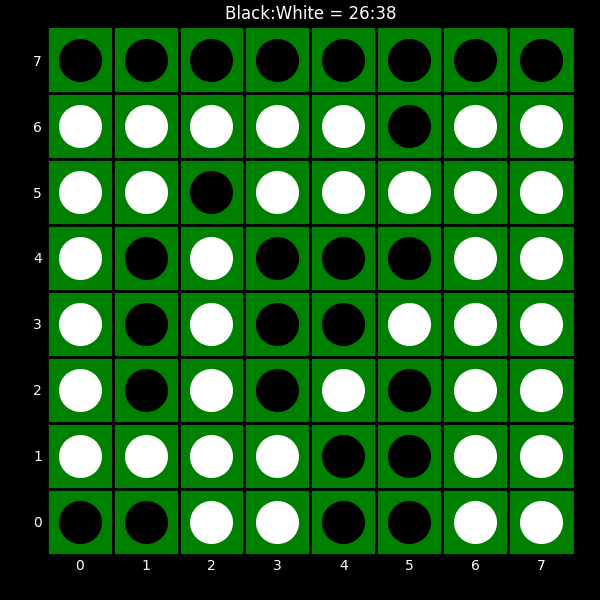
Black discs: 26
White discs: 38